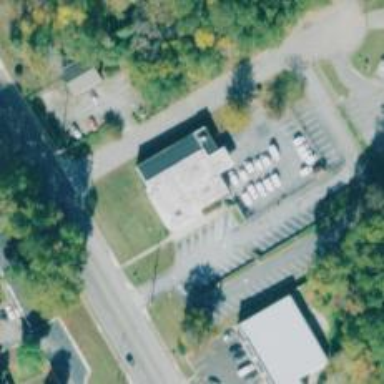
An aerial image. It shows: Post office.